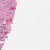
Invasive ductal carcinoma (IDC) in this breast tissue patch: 1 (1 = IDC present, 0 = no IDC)